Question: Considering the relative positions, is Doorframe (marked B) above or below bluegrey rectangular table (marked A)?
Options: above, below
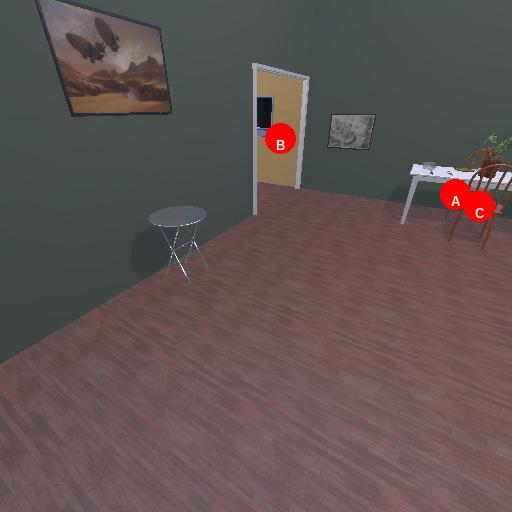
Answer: above